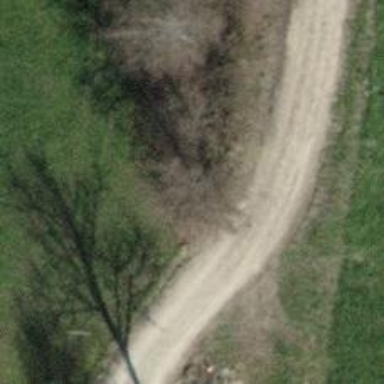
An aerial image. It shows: Culvert tunnel under ditch.